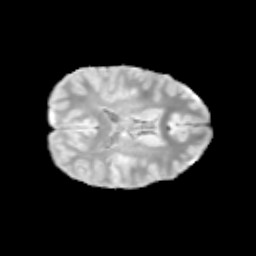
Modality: T2w
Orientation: axial
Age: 11
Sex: male
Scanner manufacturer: siemens
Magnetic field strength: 3 T
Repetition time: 3.8 s
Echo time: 0.07 s